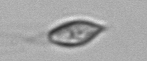
Label: Chrysochromulina